Interaction volume radius: 5 \u00c5
Interaction volume height: 15 \u00c5
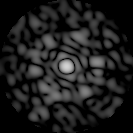
Disorder parameter: 0.8289